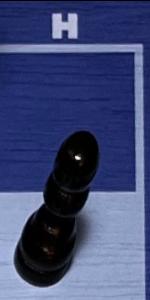
Label: Pawn_Black